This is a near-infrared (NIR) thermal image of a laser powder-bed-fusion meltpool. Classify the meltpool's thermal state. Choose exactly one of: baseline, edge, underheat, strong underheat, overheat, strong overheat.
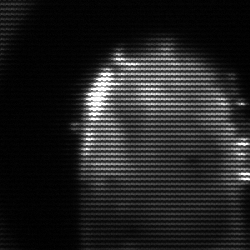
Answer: baseline